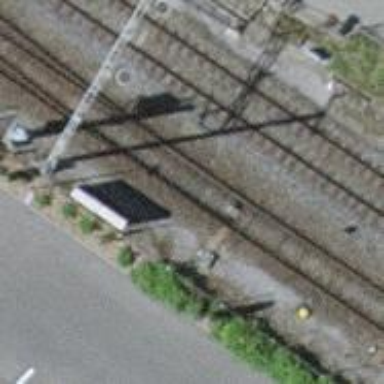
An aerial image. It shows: Railway switch.